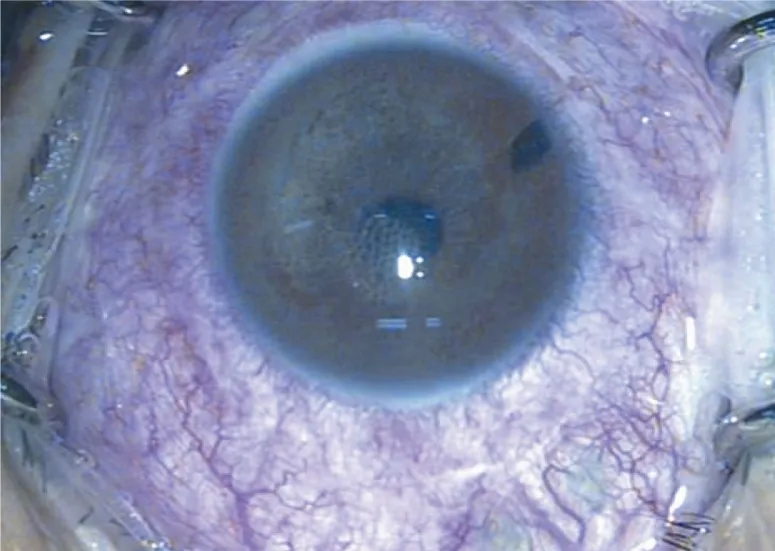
Diffuse iris depigmentation together with pigment globules on the iris and also floating in the anterior chamber, 3.5 months after injection and 2 months after removal of heavy silicone oil.
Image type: ophthalmic_imaging (slit_lamp_photograph)